Question: How do I get full exception message in Java?
I am creating a Java Application. If there is a runtime exception, a 'JDialog' with a 'JTextArea' will pop up. I tried to make a runtime exception in my application, but the text area showing the exception message looks like this:
'''
java.lang.ClassNotFoundException: com.app.Application
'''
However, I want my text area to show something like:

Here is some part of my code surrounded by the 'try' and 'catch':
'''
String ex = e.toString();
this.addText(ex);
'''
I've tried to use 'e.getLocalizedMessage()' and 'e.getMessage()', but neither of these work.
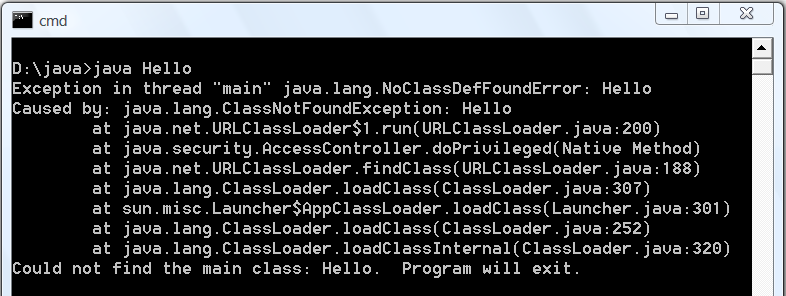
Answer: You need to call the 'Throwable#printStackTrace(PrintWriter);'
'''
try{
}catch(Exception ex){
String message = getStackTrace(ex);
}
public static String getStackTrace(final Throwable throwable) {
final StringWriter sw = new StringWriter();
final PrintWriter pw = new PrintWriter(sw, true);
throwable.printStackTrace(pw);
return sw.getBuffer().toString();
}
'''
You can also use commons-lang-2.2.jar Apache Commons Lang library which provides this functionality:
'''
public static String getStackTrace(Throwable throwable)
Gets the stack trace from a Throwable as a String.
'''
<URL>